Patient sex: F
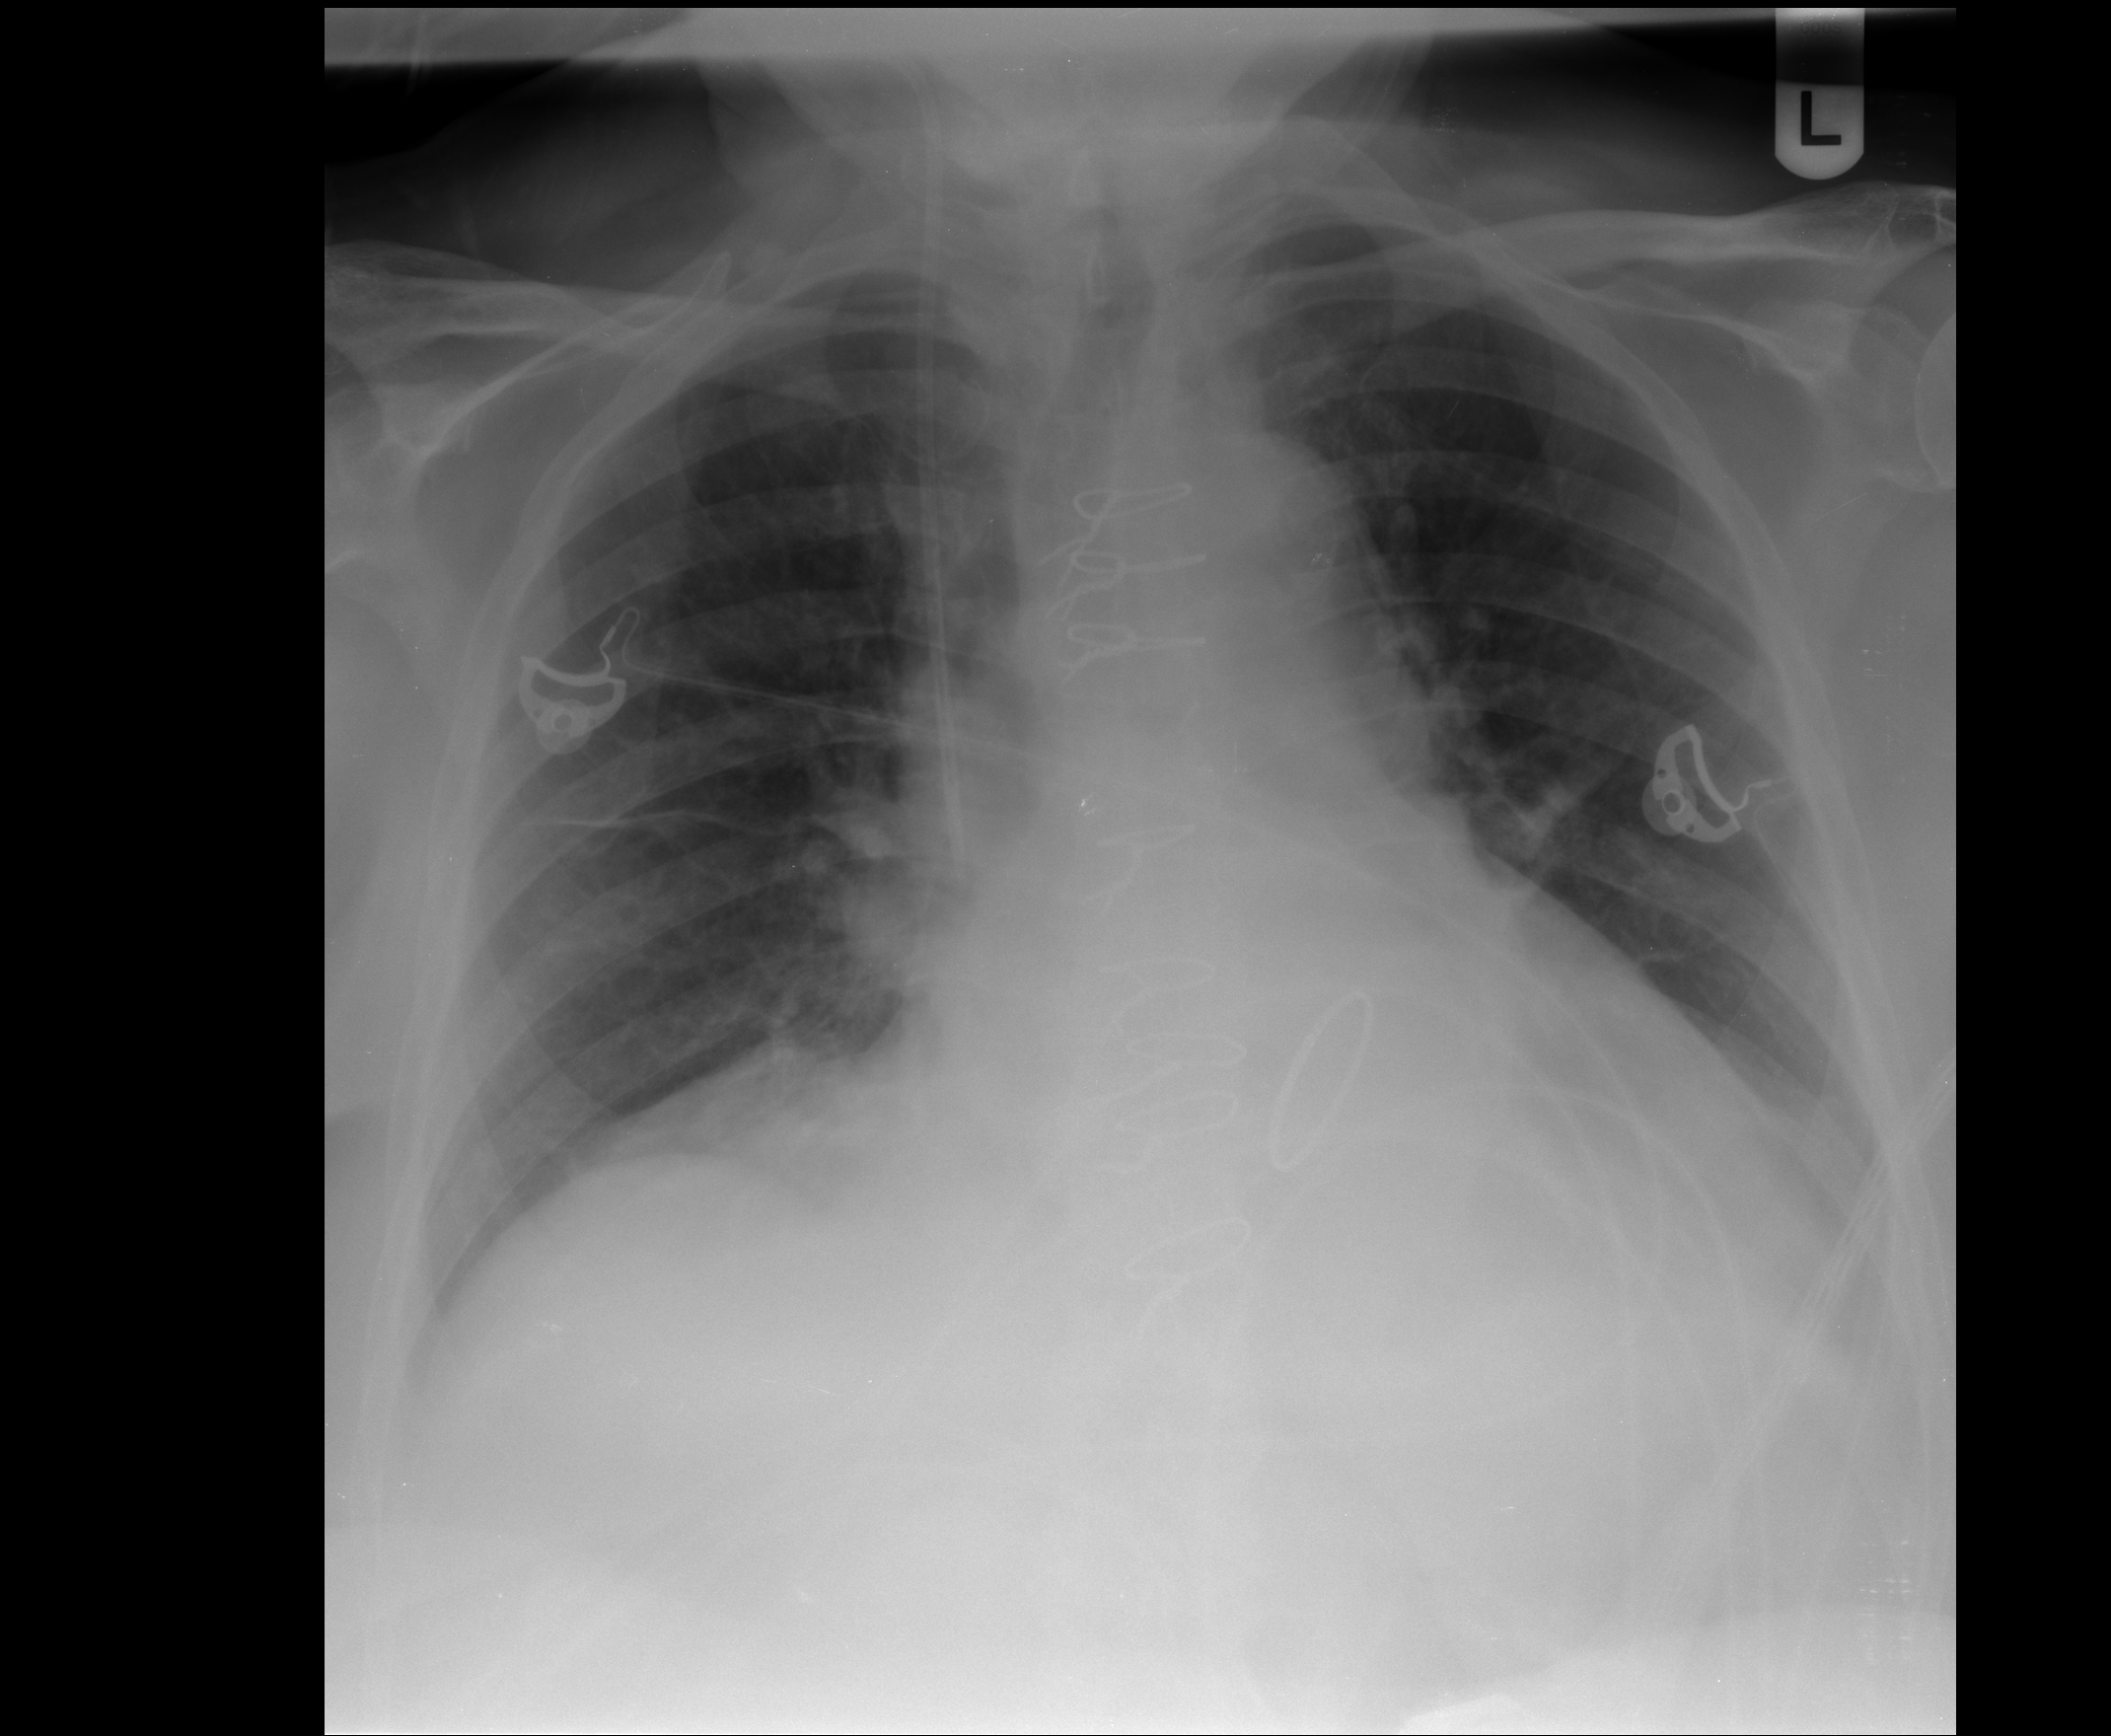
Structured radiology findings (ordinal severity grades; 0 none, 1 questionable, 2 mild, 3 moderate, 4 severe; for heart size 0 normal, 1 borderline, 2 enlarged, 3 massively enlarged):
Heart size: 2
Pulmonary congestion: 0
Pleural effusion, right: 0
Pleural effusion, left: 1
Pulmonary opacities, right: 0
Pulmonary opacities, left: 0
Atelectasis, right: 1
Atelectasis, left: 2